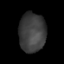
Tissue: lung
Cell type: Epithelial cells
Senescence score: 0.1687
Nuclear area (px): 1025
Mean DAPI intensity: 62.215